Interaction volume radius: 5 \u00c5
Interaction volume height: 35 \u00c5
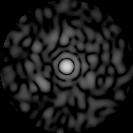
Disorder parameter: 0.7977